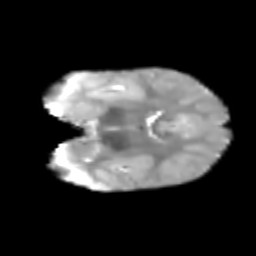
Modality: T2w
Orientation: coronal
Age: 6
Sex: female
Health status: healthy